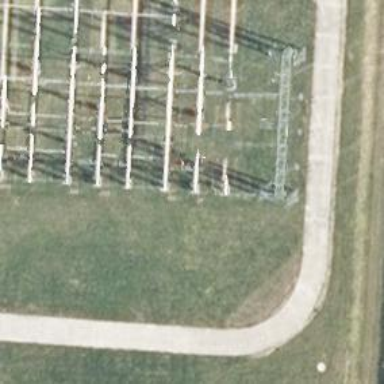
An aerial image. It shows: Power line with 3 cables. It uses busbar.